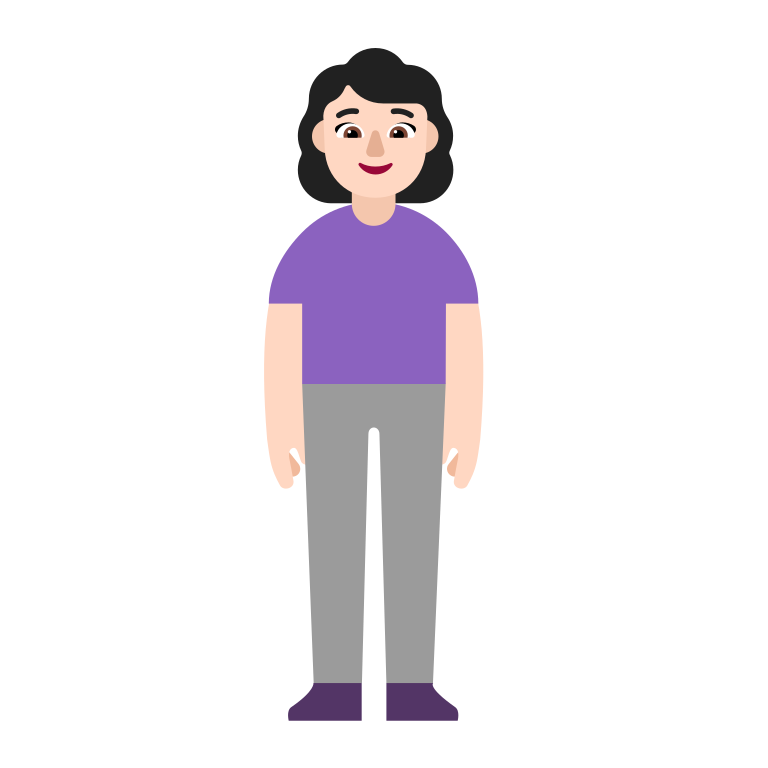
woman standing flat light